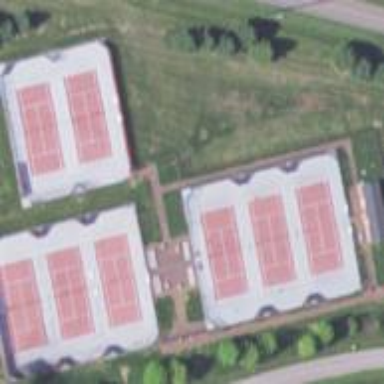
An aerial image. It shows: Tennis court on pitch designated for leisure land.